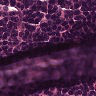
Metastatic tissue present: no